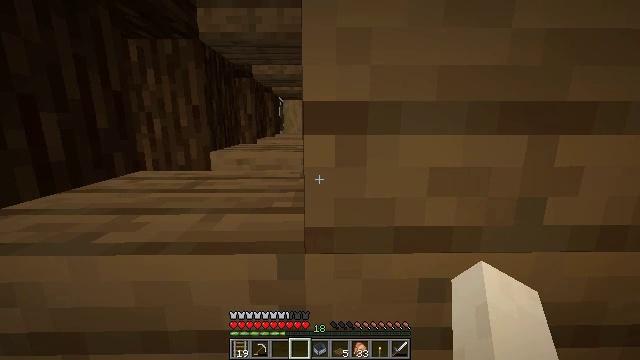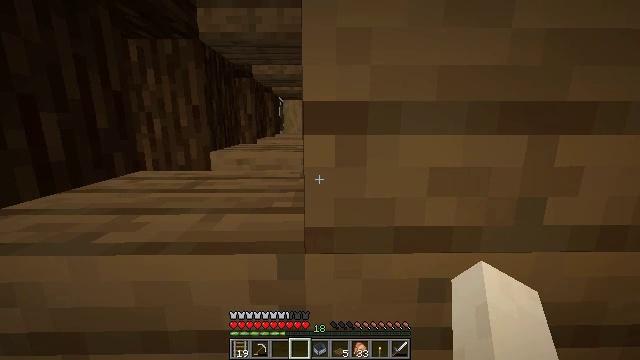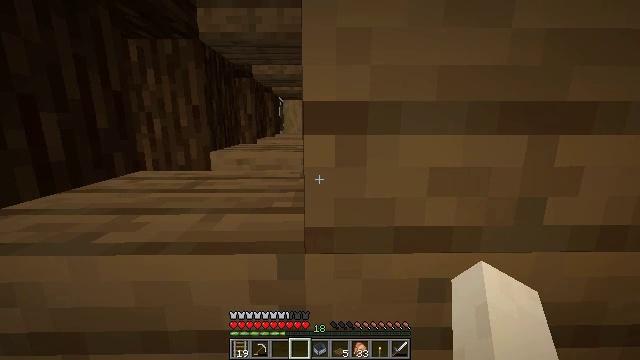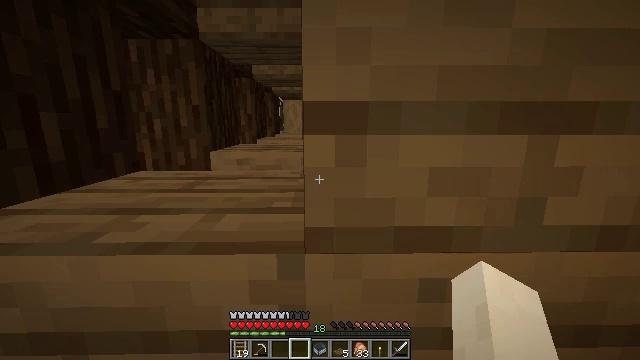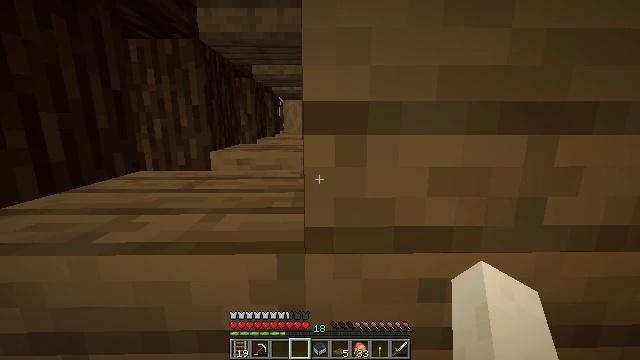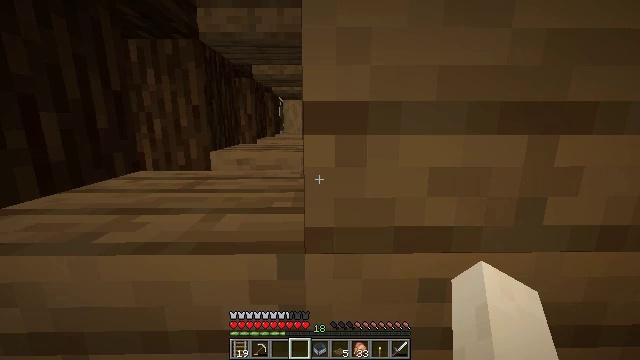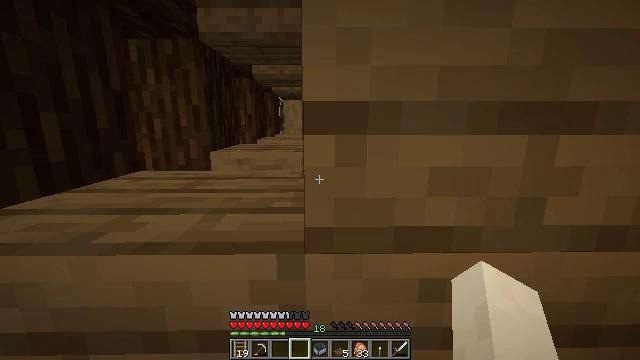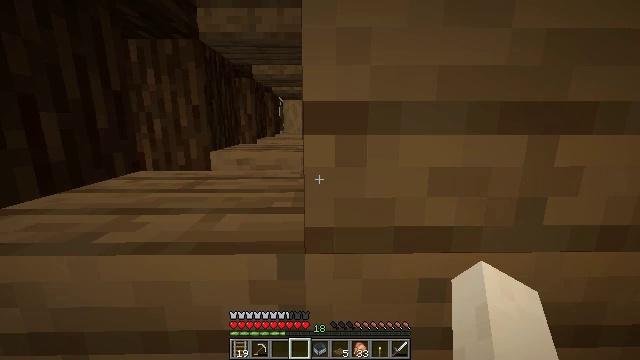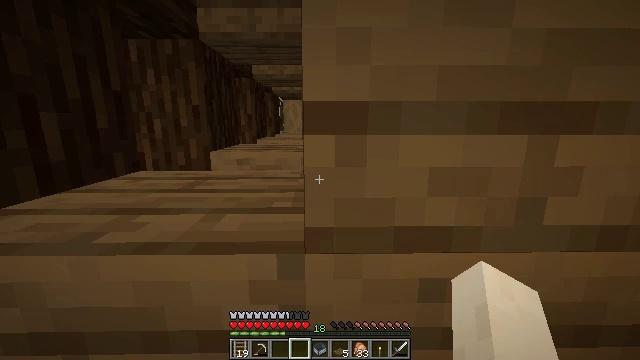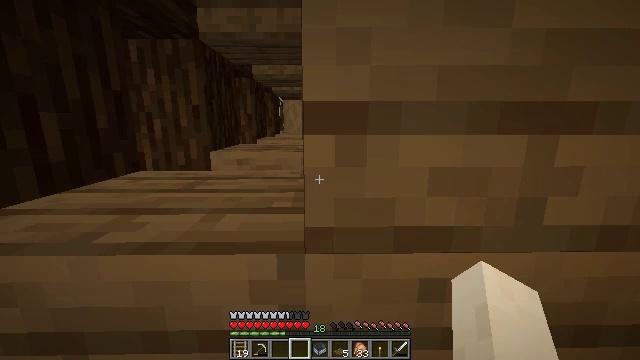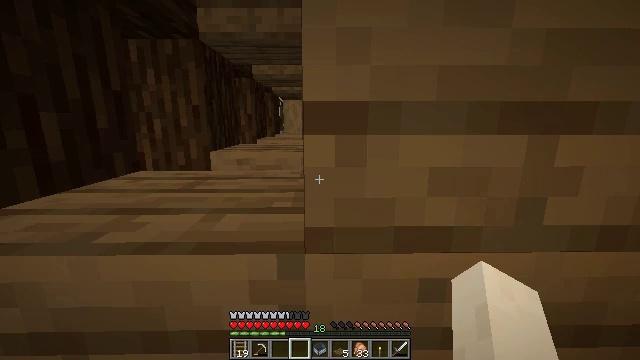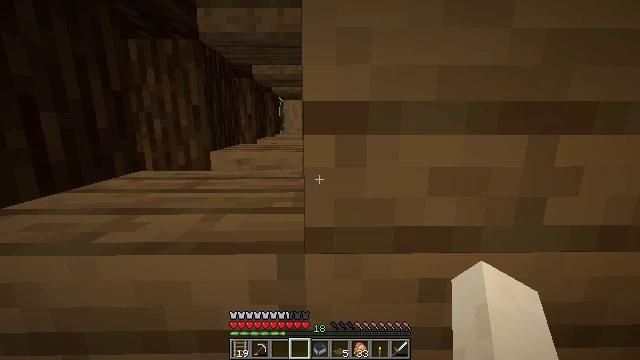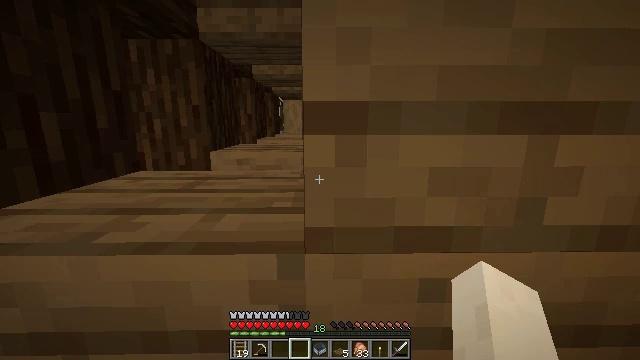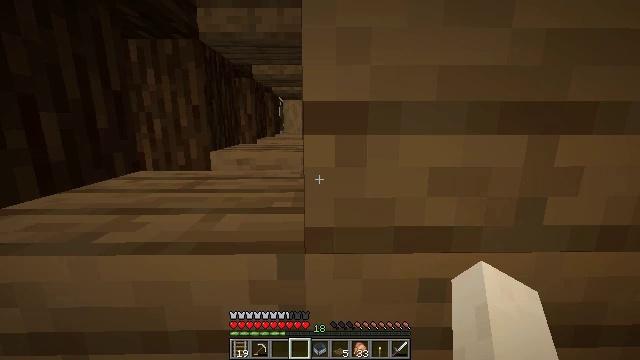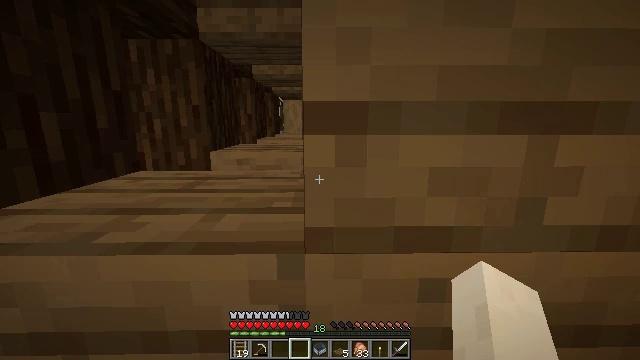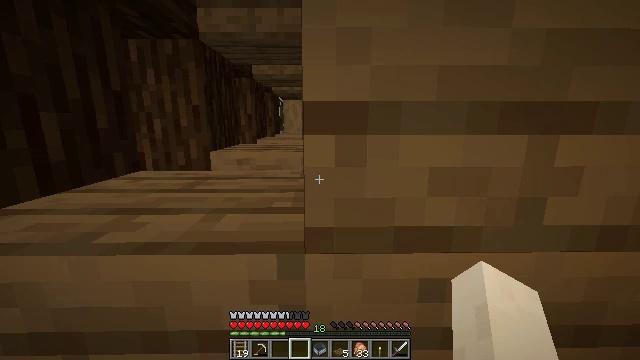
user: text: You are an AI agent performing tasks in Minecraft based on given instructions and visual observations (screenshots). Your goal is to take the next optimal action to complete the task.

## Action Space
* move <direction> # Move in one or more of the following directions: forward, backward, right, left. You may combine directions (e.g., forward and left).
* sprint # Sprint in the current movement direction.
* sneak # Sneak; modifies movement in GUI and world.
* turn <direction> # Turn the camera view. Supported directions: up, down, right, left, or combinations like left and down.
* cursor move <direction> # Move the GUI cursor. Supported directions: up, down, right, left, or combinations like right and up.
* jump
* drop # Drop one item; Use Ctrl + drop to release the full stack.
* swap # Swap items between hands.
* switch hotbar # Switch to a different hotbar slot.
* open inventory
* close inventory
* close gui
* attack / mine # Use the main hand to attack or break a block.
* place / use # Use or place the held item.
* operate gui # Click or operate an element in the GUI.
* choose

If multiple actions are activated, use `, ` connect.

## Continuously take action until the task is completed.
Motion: motion action
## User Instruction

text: Break the stripped spruce log.
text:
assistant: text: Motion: no_op
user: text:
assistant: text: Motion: no_op
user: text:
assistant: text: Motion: no_op
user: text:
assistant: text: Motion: no_op
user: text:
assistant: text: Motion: no_op
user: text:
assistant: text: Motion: no_op
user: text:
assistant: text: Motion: no_op
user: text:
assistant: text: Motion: no_op
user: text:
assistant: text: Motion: no_op
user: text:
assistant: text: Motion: no_op
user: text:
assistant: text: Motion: no_op
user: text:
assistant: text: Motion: no_op
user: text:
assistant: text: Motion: no_op
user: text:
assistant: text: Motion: no_op
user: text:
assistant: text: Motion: no_op
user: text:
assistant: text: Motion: no_op
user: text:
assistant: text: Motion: no_op
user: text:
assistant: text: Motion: no_op
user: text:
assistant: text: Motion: no_op
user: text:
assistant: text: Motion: no_op
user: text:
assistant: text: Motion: no_op
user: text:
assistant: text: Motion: no_op
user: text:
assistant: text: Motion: no_op
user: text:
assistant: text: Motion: no_op
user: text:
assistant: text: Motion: no_op
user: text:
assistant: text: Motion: no_op
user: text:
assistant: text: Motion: no_op
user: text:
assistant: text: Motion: no_op
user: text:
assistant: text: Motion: no_op
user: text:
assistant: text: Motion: no_op